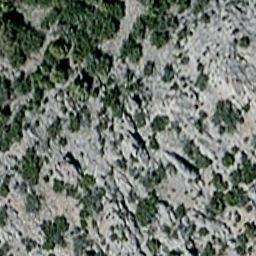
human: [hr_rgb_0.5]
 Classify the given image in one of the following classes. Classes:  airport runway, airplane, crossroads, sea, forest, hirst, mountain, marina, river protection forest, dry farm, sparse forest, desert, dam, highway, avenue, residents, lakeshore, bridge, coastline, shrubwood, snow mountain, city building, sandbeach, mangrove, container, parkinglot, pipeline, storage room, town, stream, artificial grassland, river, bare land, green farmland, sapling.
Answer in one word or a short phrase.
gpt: sparse forest